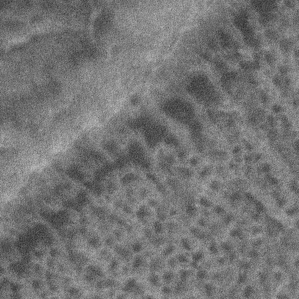
Label: frost